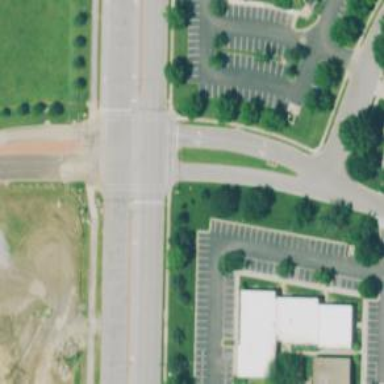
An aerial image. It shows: Road with dash markings.